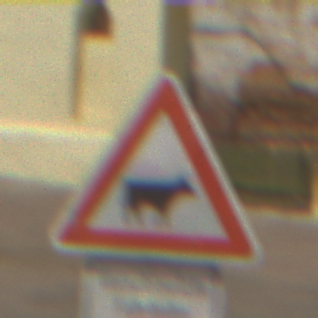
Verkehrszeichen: ViehtriebLinks
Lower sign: HinweiseAufGefahrenDurchVerbaleAngabe4
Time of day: Midday
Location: Outdoor (Suburban)
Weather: PartlyCloudy
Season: NotSpecified
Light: Natural